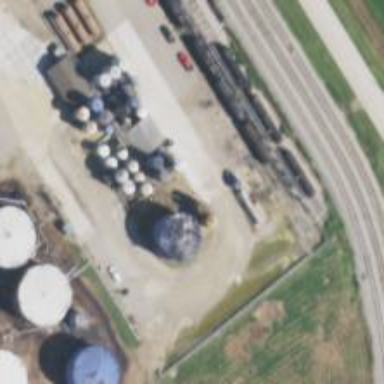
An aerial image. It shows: Storage tank with man-made structure.